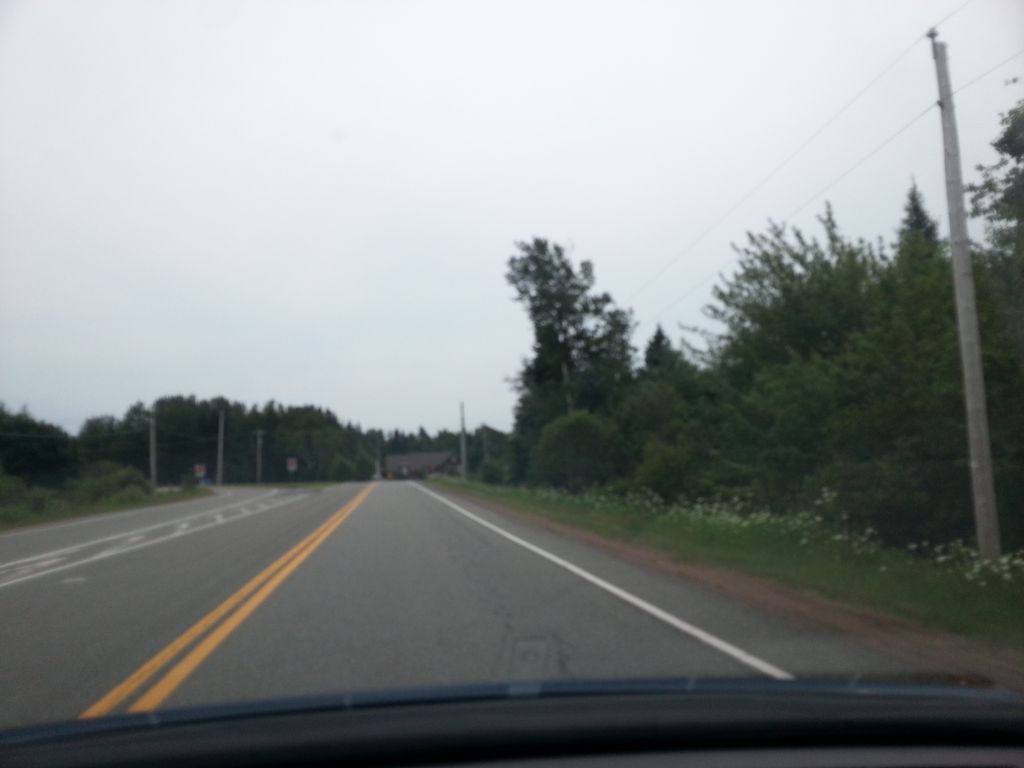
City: charlottetown